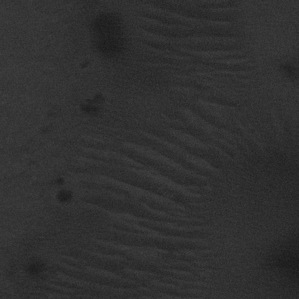
Label: frost